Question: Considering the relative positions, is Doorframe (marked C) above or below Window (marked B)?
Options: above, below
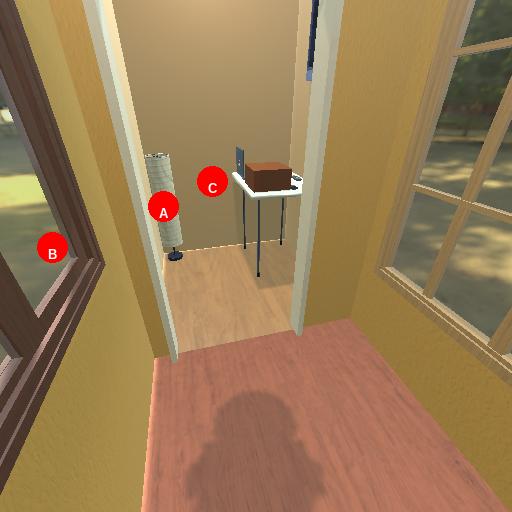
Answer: above